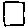
Label: square